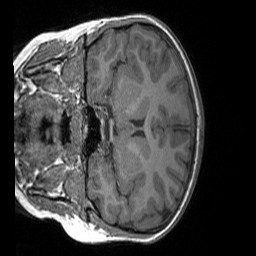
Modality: T1w
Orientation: coronal
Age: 9
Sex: female
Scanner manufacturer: siemens
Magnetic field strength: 3 T
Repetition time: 1.65 s
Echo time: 0.00203 s